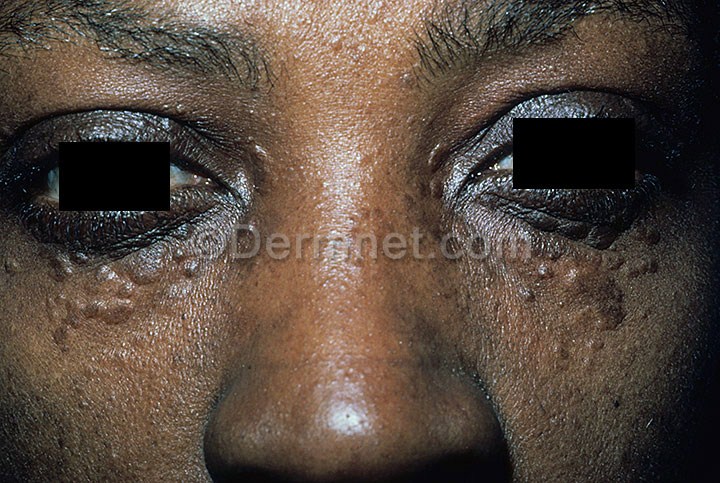
Disease: Seborrheic Keratoses and other Benign Tumors